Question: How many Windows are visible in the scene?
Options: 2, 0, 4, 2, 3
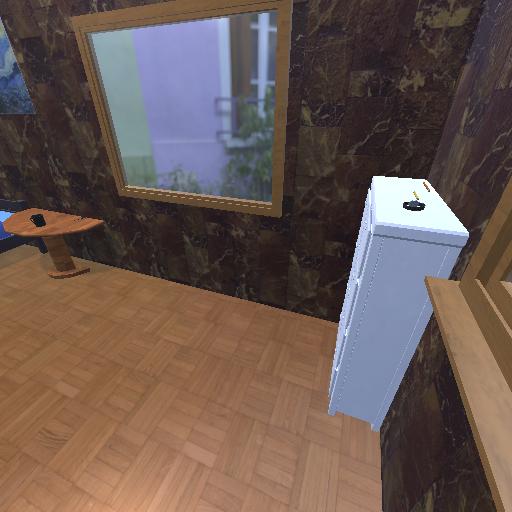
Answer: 2